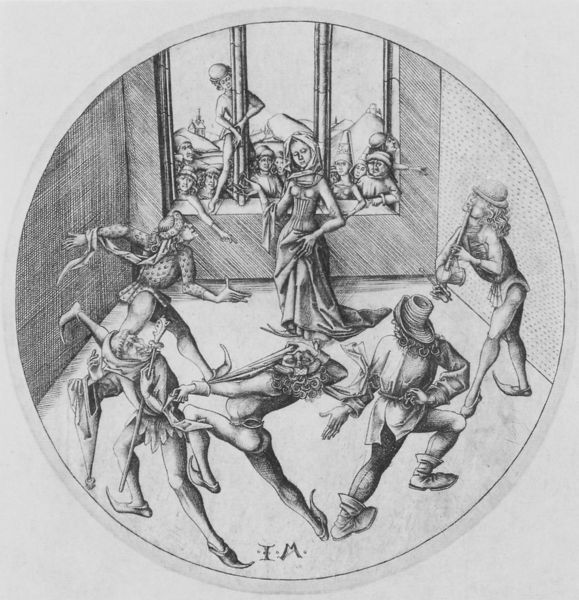
Titel: Moriskentanz
Künstler: Israhel van Meckenem
Institution: München, Stadtmuseum
Schlagwörter: menschen, bewegung, fenster, frau, hut, hüte, kleid, männer, schwarz, säule, säulen, weiss, zeichnung, menge, tanz, wand, falten, halten, innenraum, signatur, händler, personen, musik, tanzen, theater, locken, kreis, rund, beine, brüste, schuhe, stab, zuschauer, modern, grafik, karikatur, spitz, spielen, dünn, surreal, wände, narr, narren, spott, clown, druck, monogramm, radierung, stich, schaulustige, flöte, mittelalter, gaukler, räuber, reigen, maria, kupferstich, karneval, tänzer, akrobaten, kuperstich, irre, geisteskrank, musi, morisken, fm, im, ausdruckstanz, i.m., stich druck